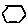
Label: hexagon